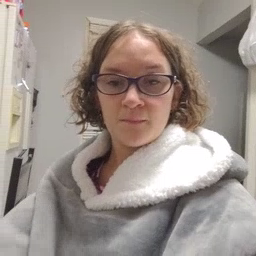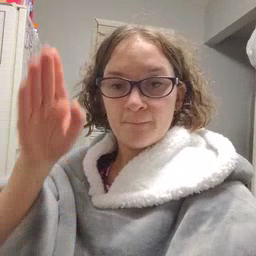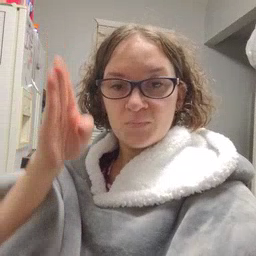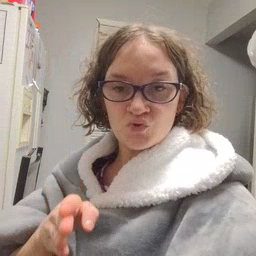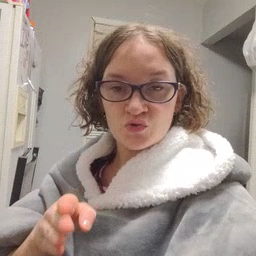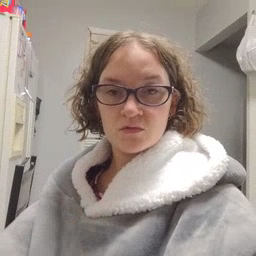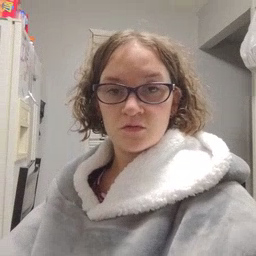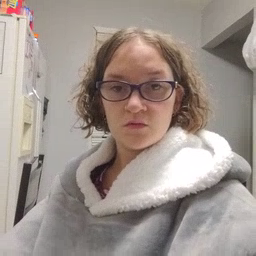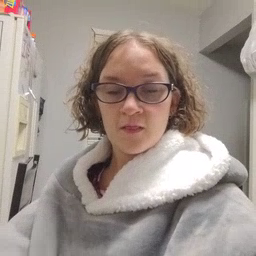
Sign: person